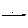
Label: line